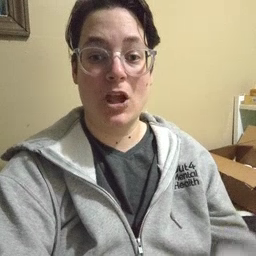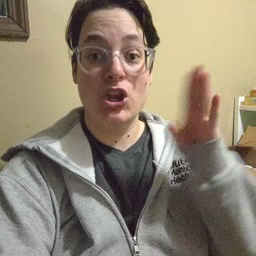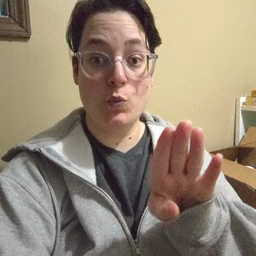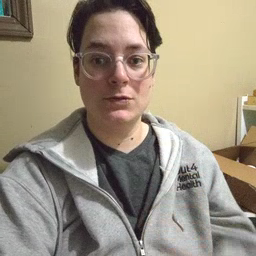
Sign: close